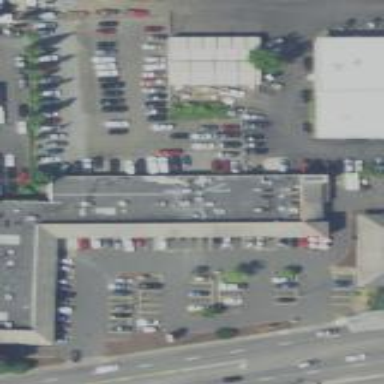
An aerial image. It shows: Commercial area.